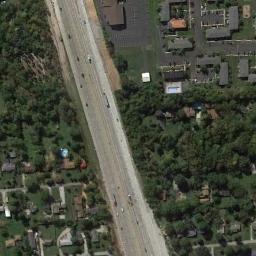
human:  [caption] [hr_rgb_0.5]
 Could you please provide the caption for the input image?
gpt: The freeway is next to the houses and some trees .

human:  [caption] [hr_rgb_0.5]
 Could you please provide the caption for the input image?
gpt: There are only two cars on the highway .

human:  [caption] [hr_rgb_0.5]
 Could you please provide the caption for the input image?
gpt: There are many buildings and green plants on both sides of the freeway, And there are many cars on the freeway .

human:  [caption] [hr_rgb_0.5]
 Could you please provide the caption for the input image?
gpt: A straight freeway goes through the block lots of trees and houses and some cars are driving on the freeway .

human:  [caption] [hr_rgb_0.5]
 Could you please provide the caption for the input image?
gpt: There are many buildings and green trees beside the freeway .